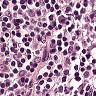
Metastatic tissue present: no